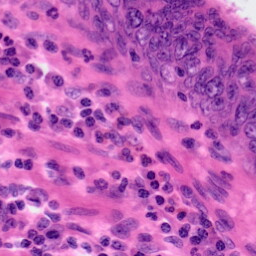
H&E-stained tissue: Colon